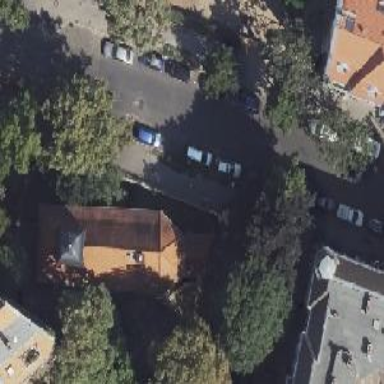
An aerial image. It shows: View of roof edge.